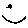
Label: smiley face